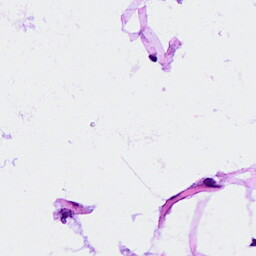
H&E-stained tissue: Breast